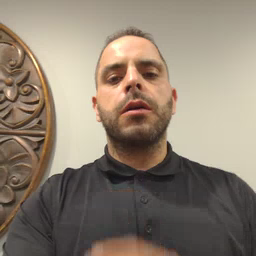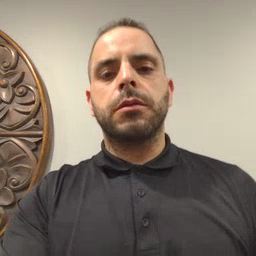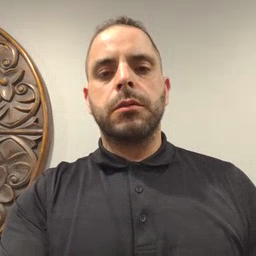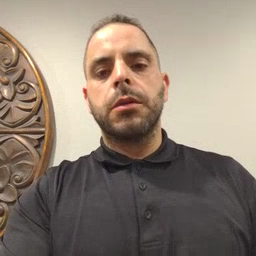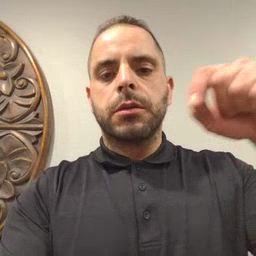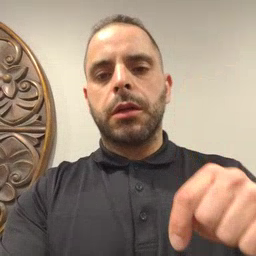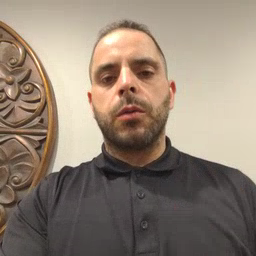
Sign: down